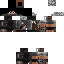
A male skeleton skin with dark skin, wearing brown helmet dressed in a black armor chest and brown pants, featuring a closed mouth.